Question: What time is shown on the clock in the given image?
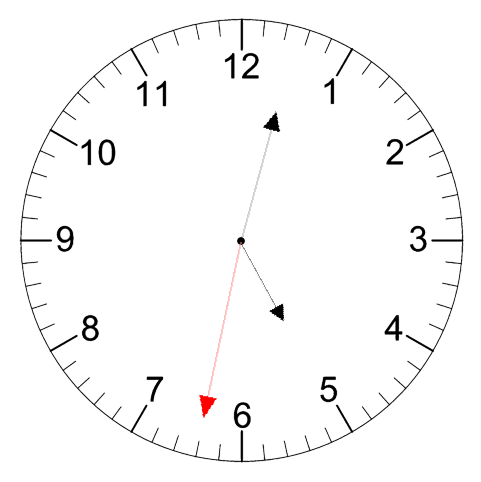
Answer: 05:02:32